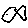
Label: fish